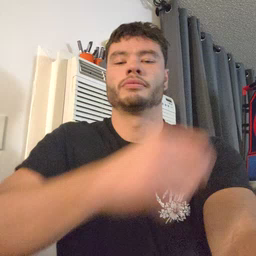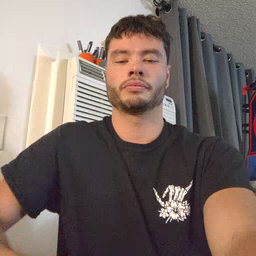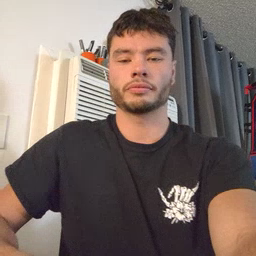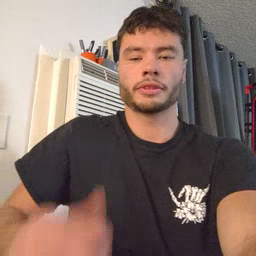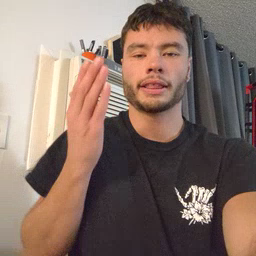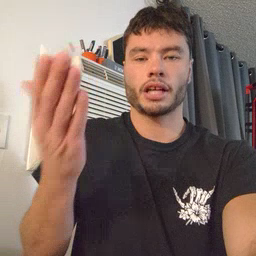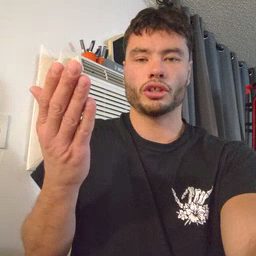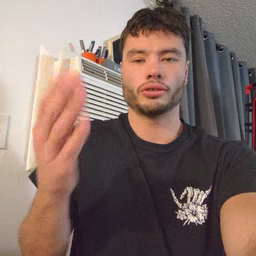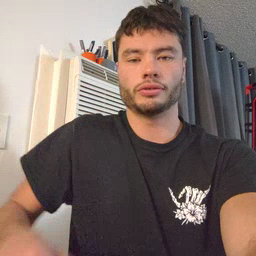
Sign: there